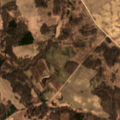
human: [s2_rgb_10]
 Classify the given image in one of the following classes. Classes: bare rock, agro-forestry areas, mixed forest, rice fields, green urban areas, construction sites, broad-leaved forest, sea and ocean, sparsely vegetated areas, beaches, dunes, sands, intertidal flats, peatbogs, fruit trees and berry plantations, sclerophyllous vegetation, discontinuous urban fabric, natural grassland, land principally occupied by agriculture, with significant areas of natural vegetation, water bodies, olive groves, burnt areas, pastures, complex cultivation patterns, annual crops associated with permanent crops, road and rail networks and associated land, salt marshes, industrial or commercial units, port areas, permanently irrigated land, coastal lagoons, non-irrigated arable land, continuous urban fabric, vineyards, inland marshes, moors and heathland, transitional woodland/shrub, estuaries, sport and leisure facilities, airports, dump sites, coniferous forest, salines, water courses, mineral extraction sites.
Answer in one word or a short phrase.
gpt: non-irrigated arable land, pastures, land principally occupied by agriculture, with significant areas of natural vegetation, broad-leaved forest, transitional woodland/shrub